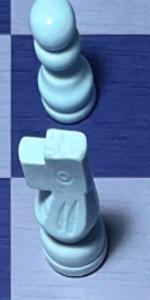
Label: Knight_White